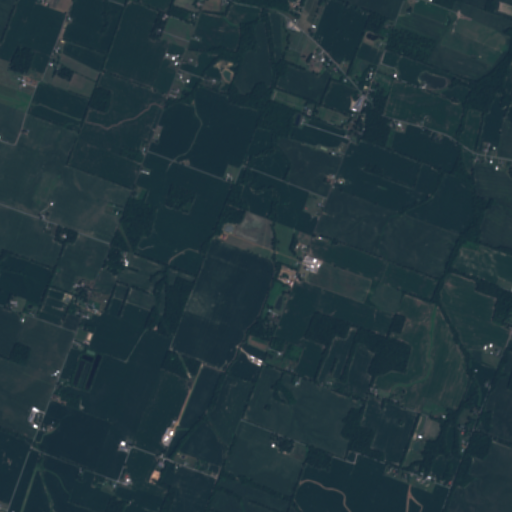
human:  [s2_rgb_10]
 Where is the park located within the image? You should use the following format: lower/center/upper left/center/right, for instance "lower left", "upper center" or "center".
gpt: The park is located in the upper center of the image.
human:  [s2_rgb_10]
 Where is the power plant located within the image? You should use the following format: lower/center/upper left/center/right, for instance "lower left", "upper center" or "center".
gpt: There is no power plant in the image.